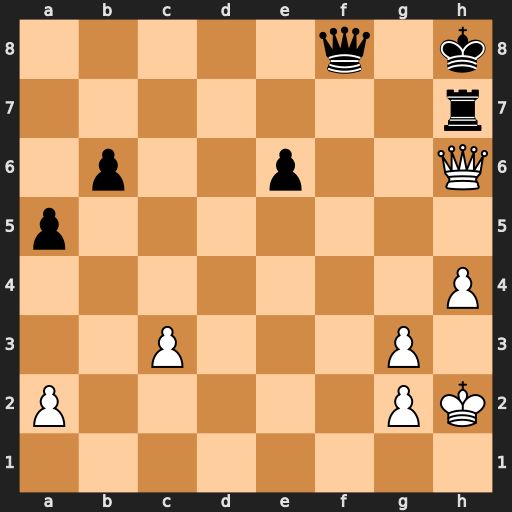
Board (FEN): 5q1k/7r/1p2p2Q/p7/7P/2P3P1/P5PK/8
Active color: w
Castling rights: -
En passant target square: -
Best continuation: Qxf8#